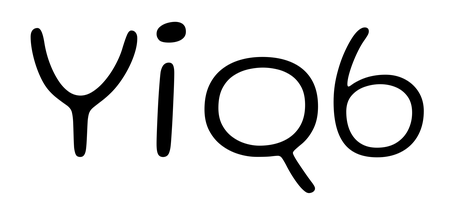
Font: Gluten_ExtraLight